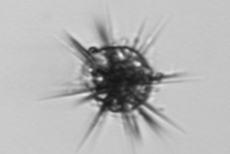
Label: Acantharia